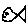
Label: fish